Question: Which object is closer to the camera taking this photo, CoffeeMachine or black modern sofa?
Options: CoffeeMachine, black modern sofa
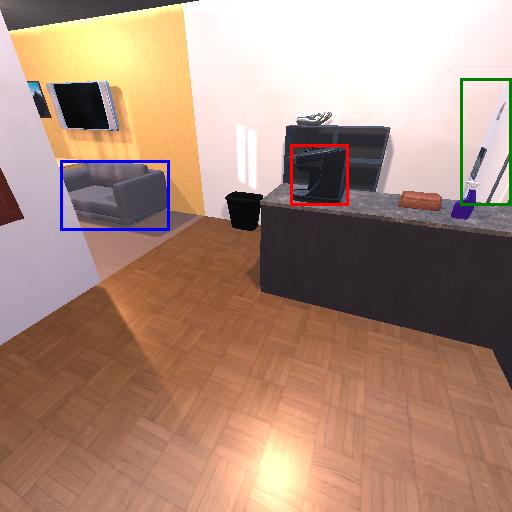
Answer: CoffeeMachine